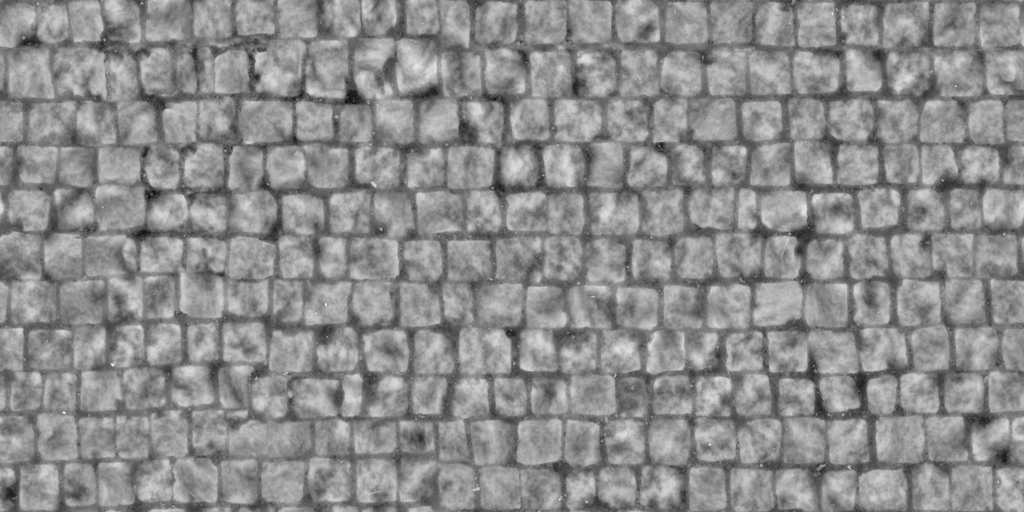
Texture map type: Displacement